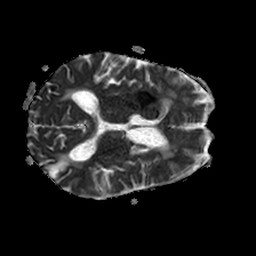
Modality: ADC
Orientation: axial
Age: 83
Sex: female
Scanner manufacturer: philips
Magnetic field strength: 1.5 T
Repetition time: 3.393 s
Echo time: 0.06922 s